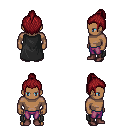
a pixel art fantasy rpg character, male body template, human, dark skin, black cape, magenta pants, brunette short topknot hairstyle, maroon shoes, four views (front, back, left, right), 2x2 character sprite sheet, small pixel art, hard edges, no anti-aliasing